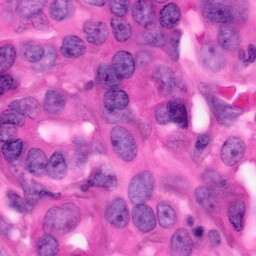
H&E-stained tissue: Pancreatic